Current action and preconditions to check: trajectory_clear

Your task: For each precondition in the list above, predict whether it will hold at this action.

Consider the current scene as observed from the mobile robot's camera, and analyze the predicted future states of all dynamic agents (e.g., people, animals, vehicles, or any moving entities) within the NEXT SECOND.

IMPORTANT: Only answer "very likely" if you are absolutely certain—based on strong, clear evidence—that a dynamic agent will violate the precondition in the predicted future state. Do NOT answer "very likely" for unlikely, ambiguous, or low-probability risks.

Ask yourself for each precondition: Is there a high probability, with clear and convincing evidence, that the predicted future states of any dynamic agent will interfere with the predicted future state of the currently executing action within the NEXT SECOND, causing that precondition to fail?

Assess the risk level based on these predictions. Use "likely" or "very likely" if motions create a clear risk of interference.

Use "neutral" or "improbable" if agents are nearby but their predicted paths are clearly diverging or non-conflicting.

Failure Risk Categories: "very improbable", "improbable", "neutral", "likely", "very likely"

Answer Format: Output ONLY the probability_of_failure value from these categories: "very improbable", "improbable", "neutral", "likely", "very likely"

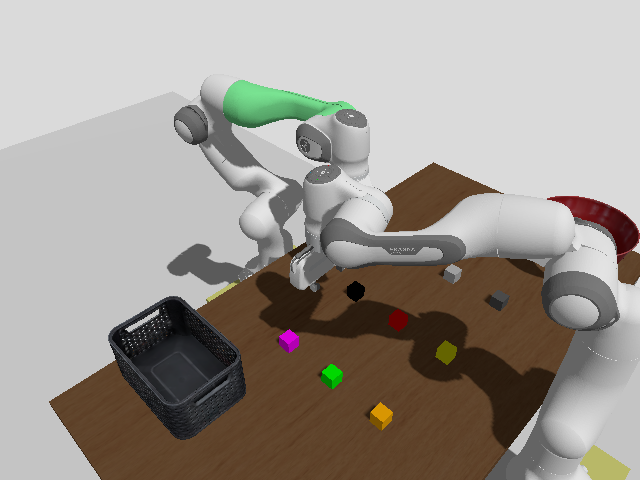

Answer: neutral